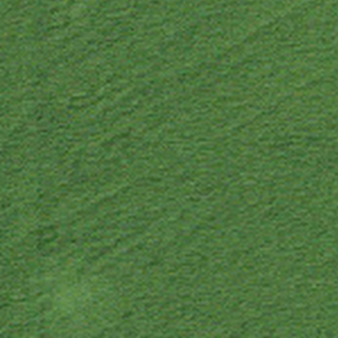
Label: other